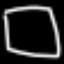
Label: square